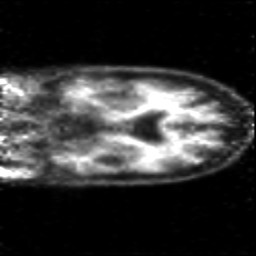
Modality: PET
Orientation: coronal
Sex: female
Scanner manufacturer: siemens